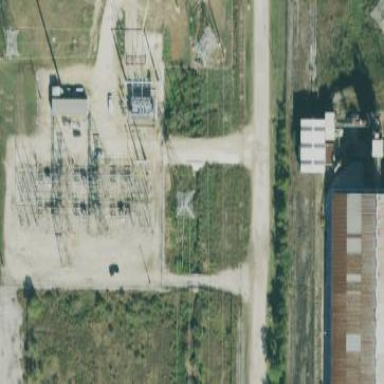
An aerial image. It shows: Power substation.